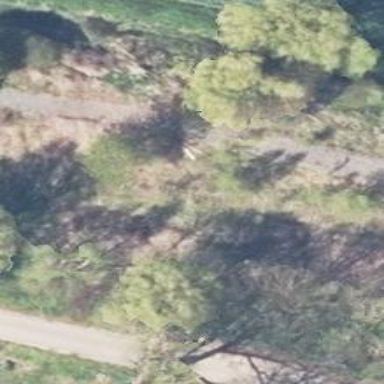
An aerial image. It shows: Abandoned railway yard.